Question: I have a basic mule flow:
=> =>
'''
<mule xmlns:cxf="http://www.mulesoft.org/schema/mule/cxf" xmlns:http="http://www.mulesoft.org/schema/mule/http" xmlns="http://www.mulesoft.org/schema/mule/core" xmlns:doc="http://www.mulesoft.org/schema/mule/documentation"
xmlns:spring="http://www.springframework.org/schema/beans" version="EE-3.6.1"
xmlns:xsi="http://www.w3.org/2001/XMLSchema-instance"
xsi:schemaLocation="http://www.springframework.org/schema/beans http://www.springframework.org/schema/beans/spring-beans-current.xsd
http://www.mulesoft.org/schema/mule/core http://www.mulesoft.org/schema/mule/core/current/mule.xsd
http://www.mulesoft.org/schema/mule/http http://www.mulesoft.org/schema/mule/http/current/mule-http.xsd
http://www.mulesoft.org/schema/mule/cxf http://www.mulesoft.org/schema/mule/cxf/current/mule-cxf.xsd">
<http:listener-config name="HTTP_Listener_Configuration" host="0.0.0.0" port="8081" doc:name="HTTP Listener Configuration"/>
<flow name="test_dynamicsFlow">
<http:listener config-ref="HTTP_Listener_Configuration" path="/" doc:name="HTTP"/>
<cxf:jaxws-service doc:name="CXF"/>
<component doc:name="Java"/>
</flow>
</mule>
'''
I would like to make a to SOAP with but I don't know if it possible.
I've been looking for error :

Should I use these connectors to do that or how can I implement it?
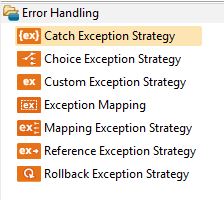
Answer: You need to wrap your HTTP call with the 'until-successful' scope.
Example:
'''
<until-successful objectStore-ref="objectStore" maxRetries="5" secondsBetweenRetries="60" >
<http:request config-ref="HTTP_Request_Configuration" path="submit" method="POST" />
</until-successful>
'''
Reference: <URL>